Question: The screenshot shows the first 8 rows of a table. For the same id (each id has thousands of rows), based on the same "updatetime", I only want to keep the first row, delete the rest row(s). Here for example, I want to delete 3rd, 5th, 8th rows. All columns of two rows could be exactly the same (here when updatetime are the same, the UpdateMillisec are different, but not necessary). The screenshot is the result of a query, and I don't have the primary key now (the left-most column in the screenshot is not available in the table now). What SQL code should I write? Thanks in advance!

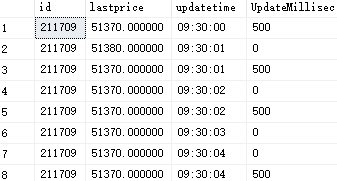
Answer: There is an easy way to delete duplicate rows.
In a first step, we will sort the records and add a rownumber.
Second step will be deleting rows with rownumber > 1.
'''
WITH CTE AS
(
SELECT *
,ROW_NUMBER() OVER
(PARTITION BY id, updatetime
ORDER BY id, updatetime, UpdateMillisec ASC
) AS RowNum
FROM yourtable
)
SELECT * FROM CTE -- for checking the result before deleting
-- DELETE FROM CTE WHERE RowNum > 1 -- uncomment this row for the final DELETE
'''
To identify, which is the first record and which is a following (second, third,..) record, we have to sort the data.
Before deleting them, always check the resultset with a 'SELECT * FROM CTE' first
In your case i checked the resultset of the above query, which is:
'''
id lastprice updatetime UpdateMillisec RowNum
211709 51370 09:30:00.<PHONE> 500 1
211709 51380 09:30:01.<PHONE> 0 1
211709 51370 09:30:01.<PHONE> 500 2
211709 51370 09:30:02.<PHONE> 0 1
211709 51370 09:30:02.<PHONE> 500 2
211709 51370 09:30:03.<PHONE> 0 1
211709 51370 09:30:04.<PHONE> 0 1
211709 51370 09:30:04.<PHONE> 500 2
'''
As we can see, exactly those records, which you want to delete, have RowNum = 2. So finally we can change the 'SELECT *' to a 'DELETE' and execute the query again.